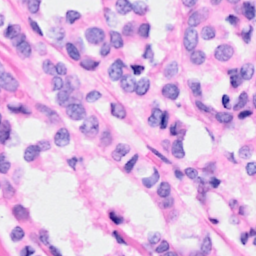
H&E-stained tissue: Breast